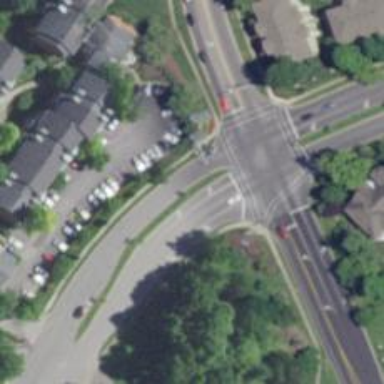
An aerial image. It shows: Crossing road.